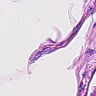
Metastatic tissue present: no